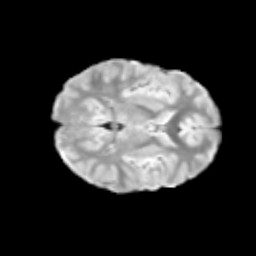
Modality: T2w
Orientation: axial
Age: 9
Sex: male
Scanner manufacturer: siemens
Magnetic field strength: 3 T
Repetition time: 3.8 s
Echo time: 0.07 s